Current action and preconditions to check: trajectory_clear

Your task: For each precondition in the list above, predict whether it will hold at this action.

Consider the current scene as observed from the mobile robot's camera, and analyze the predicted future states of all dynamic agents (e.g., people, animals, vehicles, or any moving entities) within the NEXT SECOND.

IMPORTANT: Only answer "very likely" if you are absolutely certain—based on strong, clear evidence—that a dynamic agent will violate the precondition in the predicted future state. Do NOT answer "very likely" for unlikely, ambiguous, or low-probability risks.

Ask yourself for each precondition: Is there a high probability, with clear and convincing evidence, that the predicted future states of any dynamic agent will interfere with the predicted future state of the currently executing action within the NEXT SECOND, causing that precondition to fail?

Assess the risk level based on these predictions. Use "likely" or "very likely" if motions create a clear risk of interference.

Use "neutral" or "improbable" if agents are nearby but their predicted paths are clearly diverging or non-conflicting.

Failure Risk Categories: "very improbable", "improbable", "neutral", "likely", "very likely"

Answer Format: Output ONLY the probability_of_failure value from these categories: "very improbable", "improbable", "neutral", "likely", "very likely"

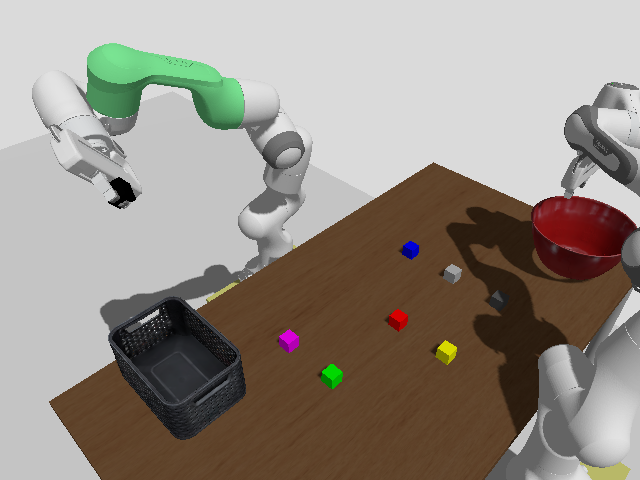

Answer: very improbable